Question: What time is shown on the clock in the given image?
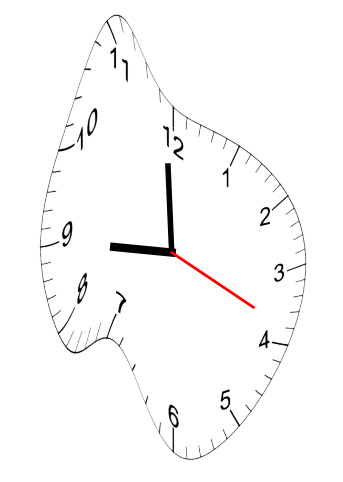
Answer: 08:59:19